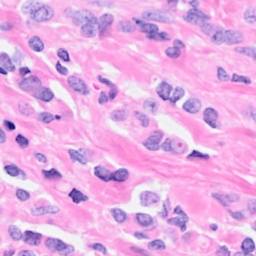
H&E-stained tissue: Breast